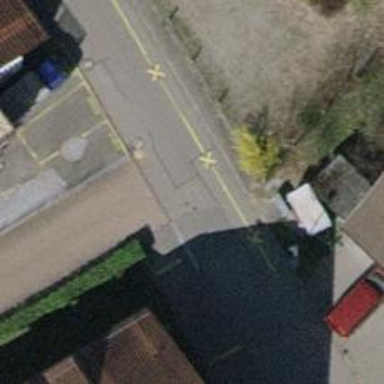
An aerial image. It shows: Driveway made of paving stones.